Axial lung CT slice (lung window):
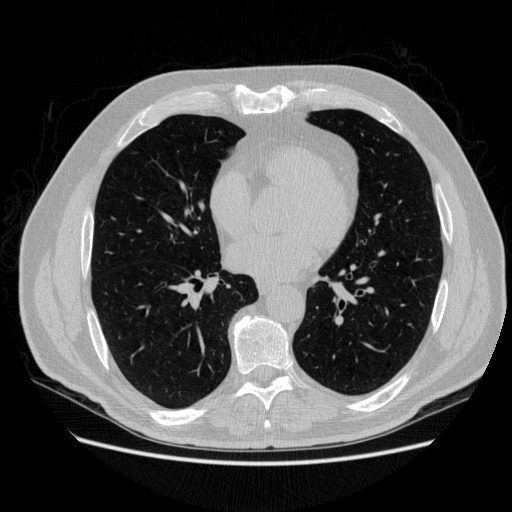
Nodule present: no